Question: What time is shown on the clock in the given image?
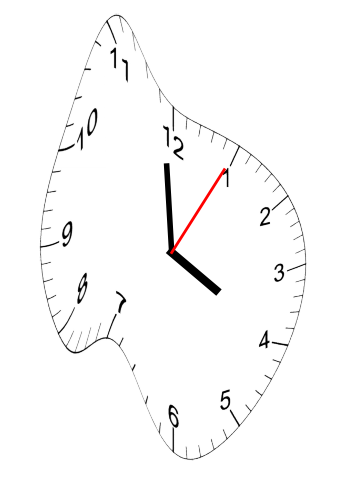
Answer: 03:59:05